Brain MRI, t2w sequence, axial 2D slice.
Patient: age 39, sex F, weight 95 kg, height 1.95 m
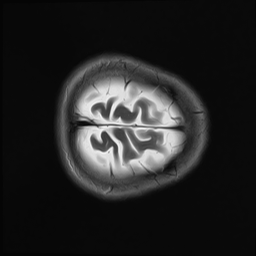